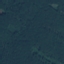
Land use / land cover class: Forest